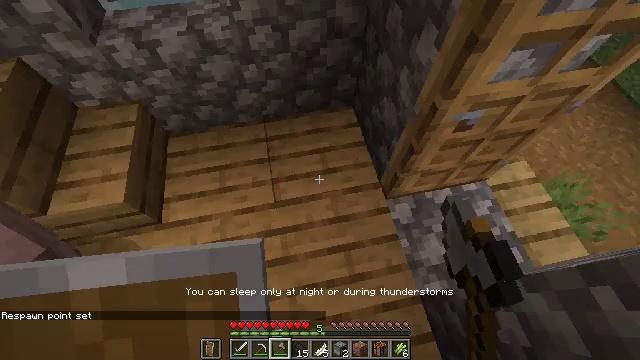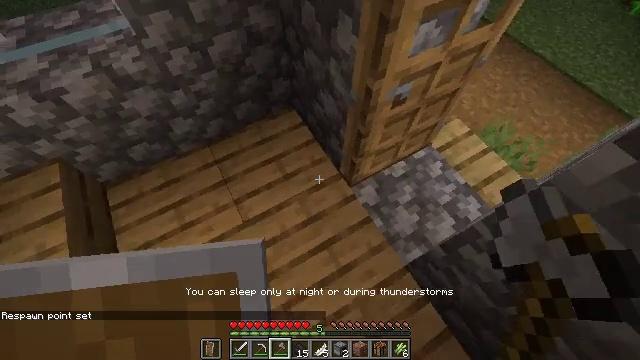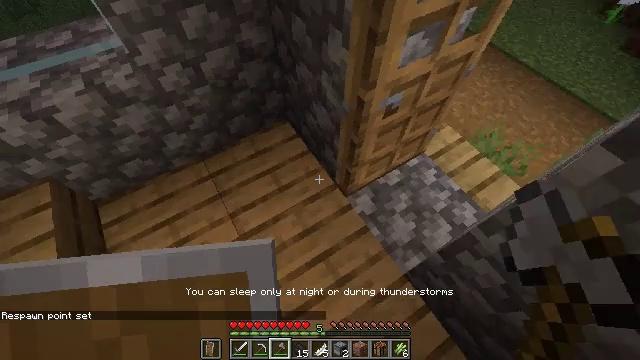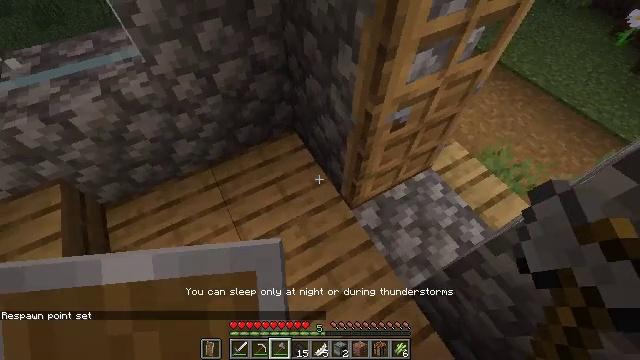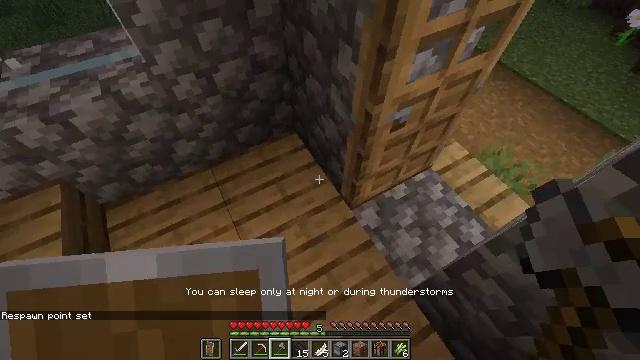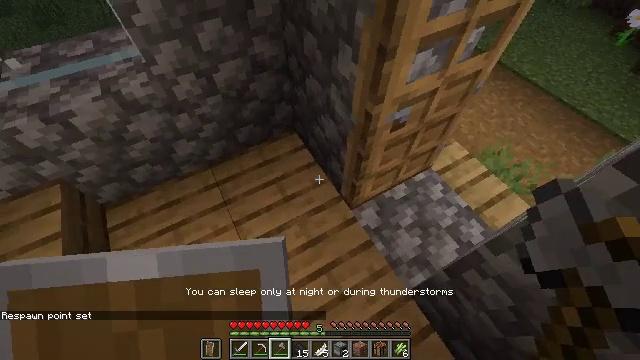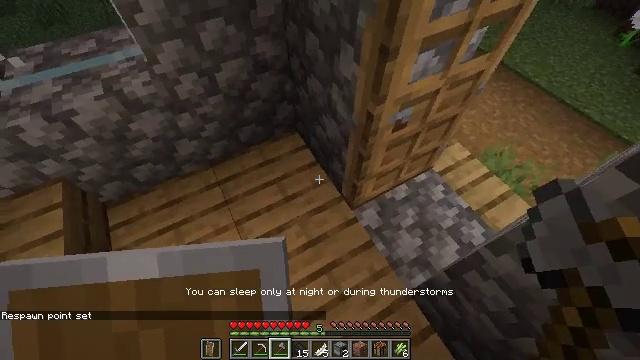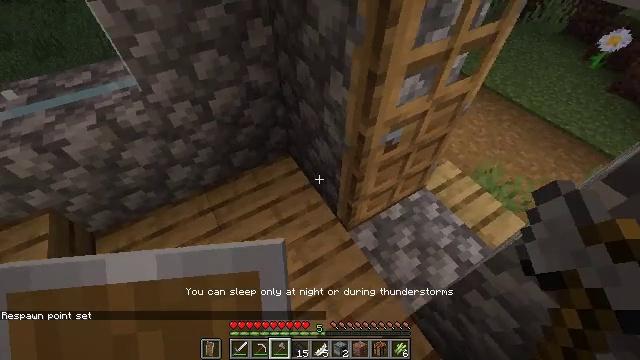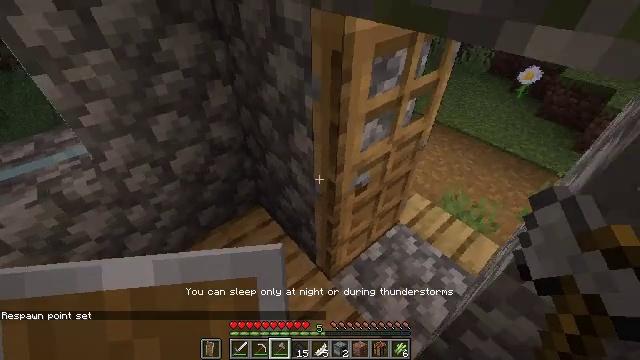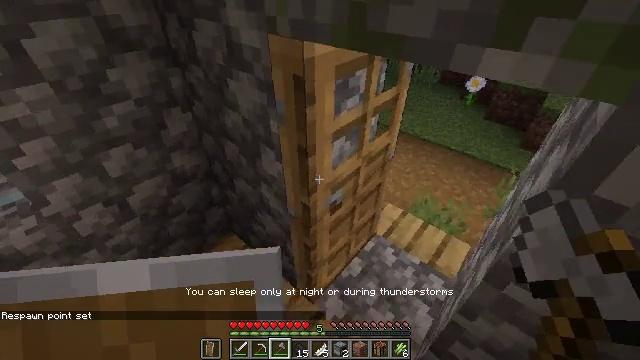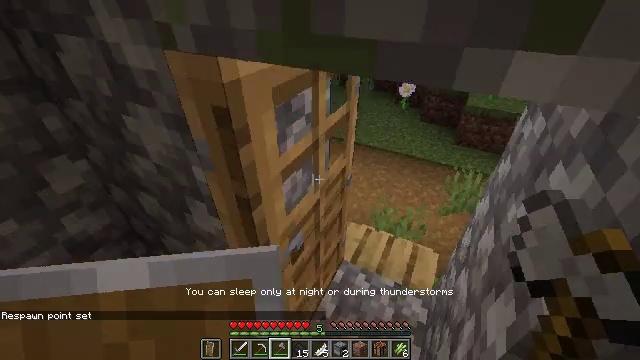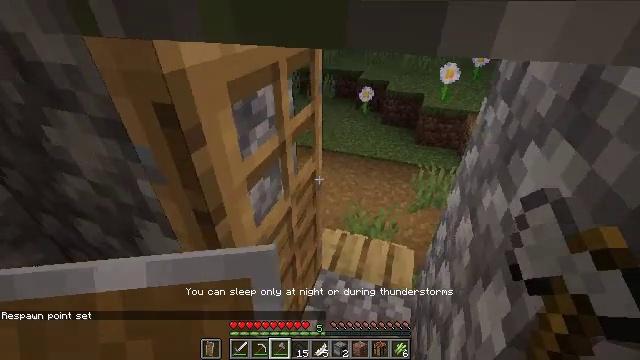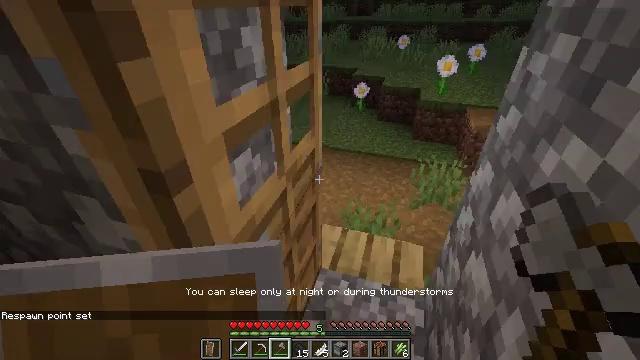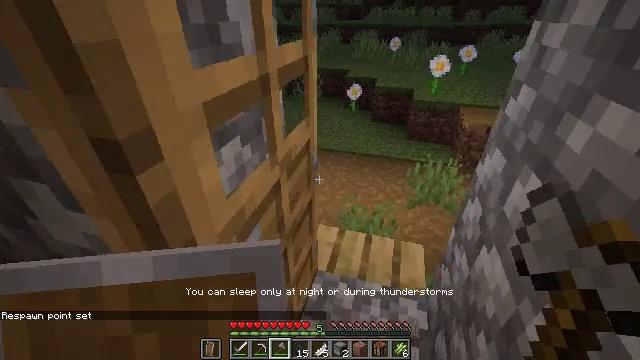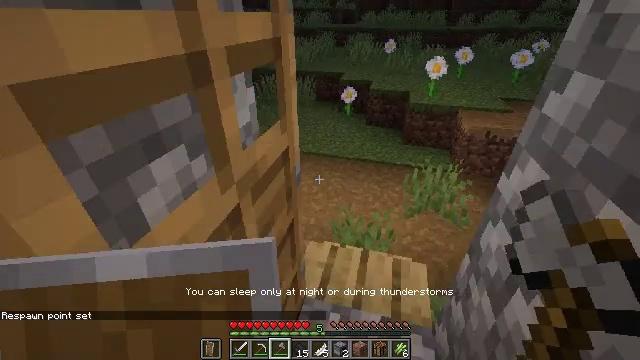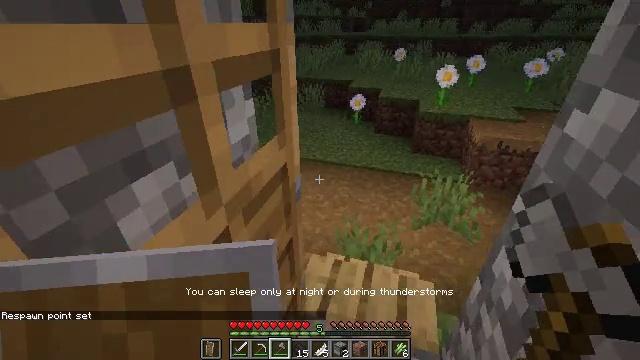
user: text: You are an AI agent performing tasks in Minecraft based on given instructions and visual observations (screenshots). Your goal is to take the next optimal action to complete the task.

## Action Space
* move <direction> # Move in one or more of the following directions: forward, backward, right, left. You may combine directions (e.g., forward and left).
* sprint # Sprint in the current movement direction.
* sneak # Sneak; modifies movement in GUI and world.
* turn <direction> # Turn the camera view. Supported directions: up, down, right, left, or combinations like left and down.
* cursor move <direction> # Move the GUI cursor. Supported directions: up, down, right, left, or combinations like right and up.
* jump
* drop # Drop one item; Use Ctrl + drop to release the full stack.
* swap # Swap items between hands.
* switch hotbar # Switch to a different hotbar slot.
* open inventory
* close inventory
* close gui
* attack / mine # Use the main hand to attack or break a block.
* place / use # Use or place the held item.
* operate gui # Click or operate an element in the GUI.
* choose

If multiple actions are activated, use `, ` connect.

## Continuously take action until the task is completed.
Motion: motion action
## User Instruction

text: Break the mature wheat plants.
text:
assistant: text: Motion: turn right
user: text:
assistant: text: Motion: turn right and up
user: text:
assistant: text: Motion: turn left and up
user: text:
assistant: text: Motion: no_op
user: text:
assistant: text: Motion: no_op
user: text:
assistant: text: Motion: no_op
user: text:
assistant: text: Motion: turn right and up
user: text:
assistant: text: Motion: move forward, turn right and up
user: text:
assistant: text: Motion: move forward, turn right and up
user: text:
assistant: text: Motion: move forward, turn right and up
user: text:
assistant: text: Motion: move forward, turn right and up
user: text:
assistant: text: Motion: move forward, turn right
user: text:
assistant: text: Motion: move forward and move right, turn right
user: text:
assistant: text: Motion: move forward and move right, turn right
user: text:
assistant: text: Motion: move forward and move right, turn left and up
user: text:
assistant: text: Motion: move forward and move right, turn left and up
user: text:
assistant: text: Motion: move forward and move right, turn left
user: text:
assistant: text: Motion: move forward and move right, turn left and up
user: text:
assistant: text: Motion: move forward and move right, turn left
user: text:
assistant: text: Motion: move forward and move right, turn left and up
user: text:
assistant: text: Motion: move forward and move right, turn left and down, use / place
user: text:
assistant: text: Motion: move forward and move right, turn left, use / place
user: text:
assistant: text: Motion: move right, turn left and down, use / place
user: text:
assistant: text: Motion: move right
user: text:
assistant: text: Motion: move right, turn left and up
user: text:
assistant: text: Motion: turn left and up
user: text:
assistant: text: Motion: turn left and up
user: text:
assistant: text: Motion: turn left
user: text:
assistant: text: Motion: no_op
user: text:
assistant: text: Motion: turn left and up